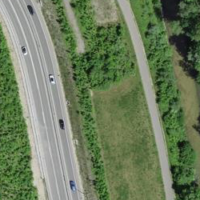
EUNIS habitat code: 56
Species observed at this site:
Dipsacus fullonum
Petasites hybridus
Clytra laeviuscula
Corylus avellana
Anthyllis vulneraria